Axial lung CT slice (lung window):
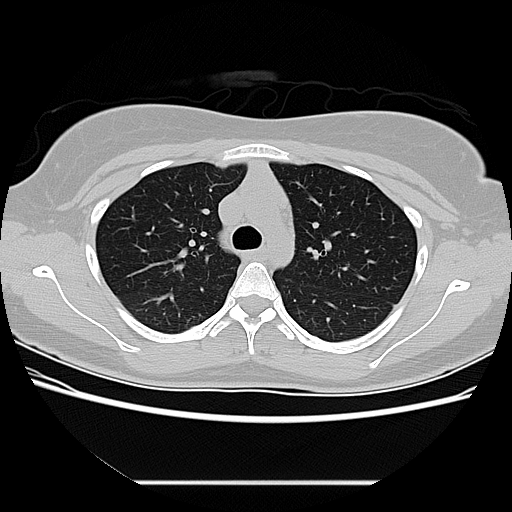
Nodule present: no